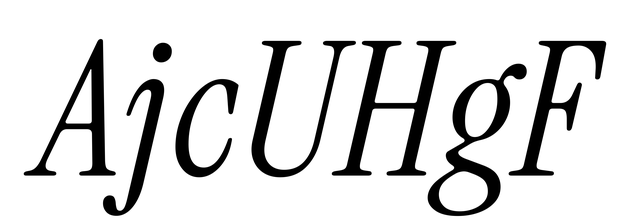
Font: InstrumentSerif-Italic